Question: I have the following window in my app:

The list is declared as : ; and the datagrid is populated via :
The "New" button creates a new Vendor and adds the vendor the _editList.
Unfortunately.... the new vendor does not show up in the datagrid........any ideas on how to make the new item show up ??
Regards,
Sebastian
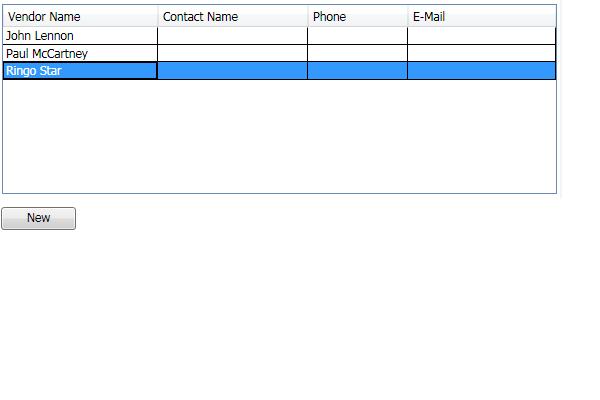
Answer: Use <URL>:
'''
IList<Vendor> _editList = new ObservableCollection<Vendor>();
'''
The rest of your code should remain the same.